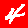
Digit: 4